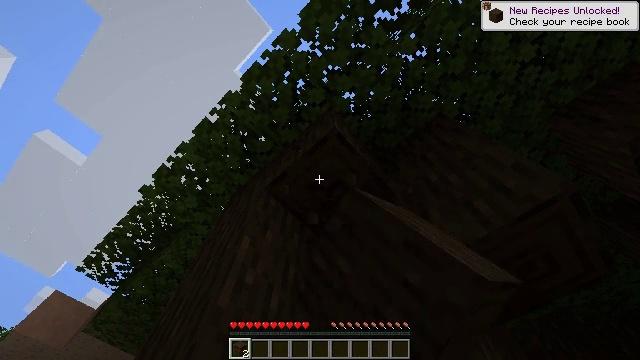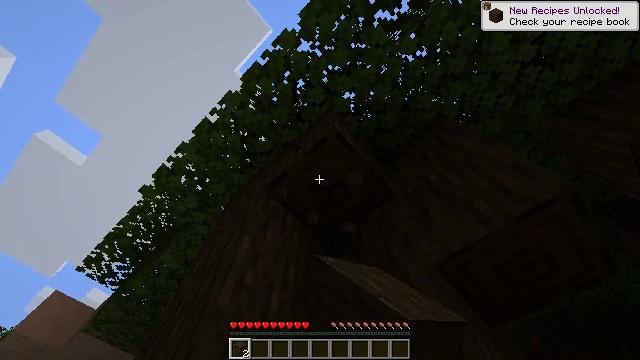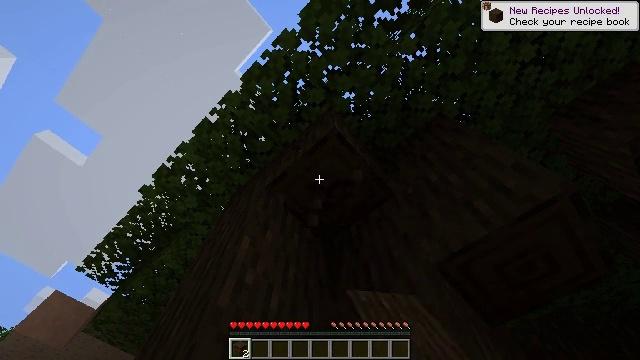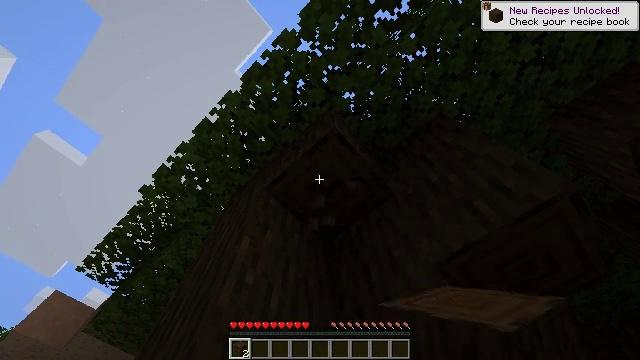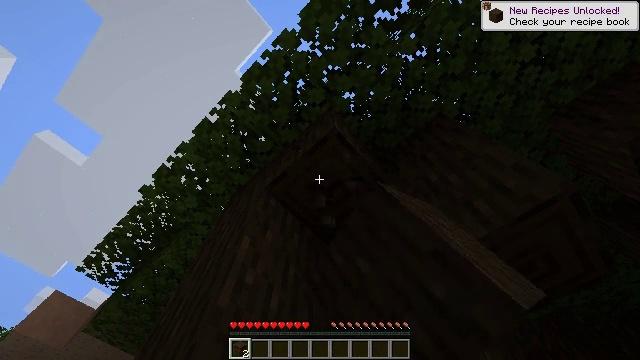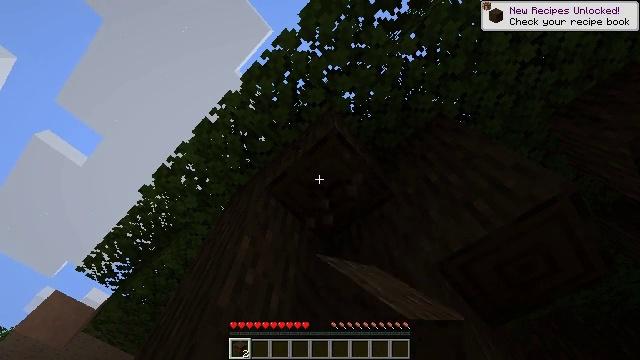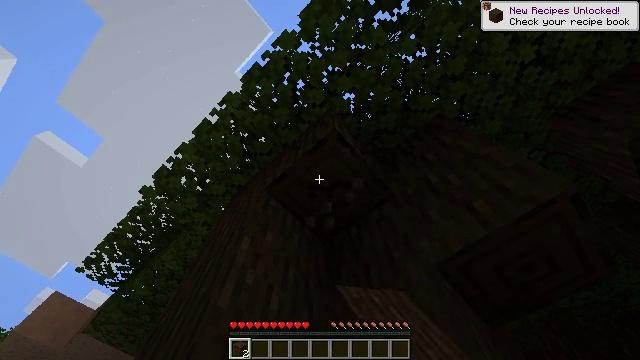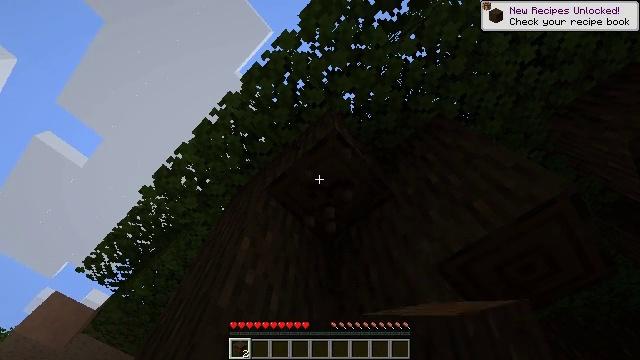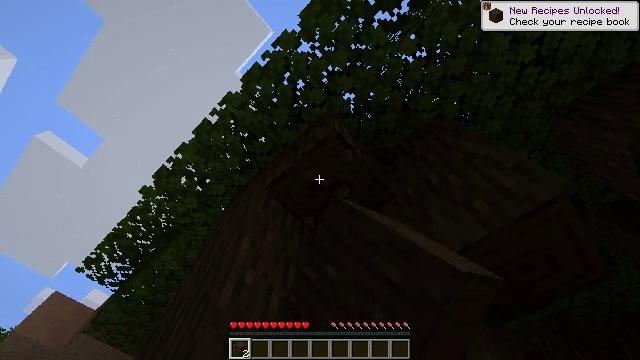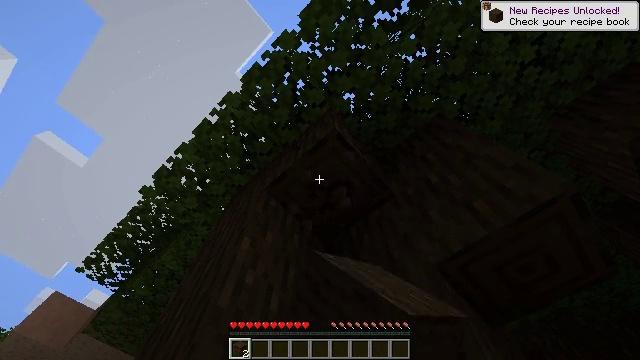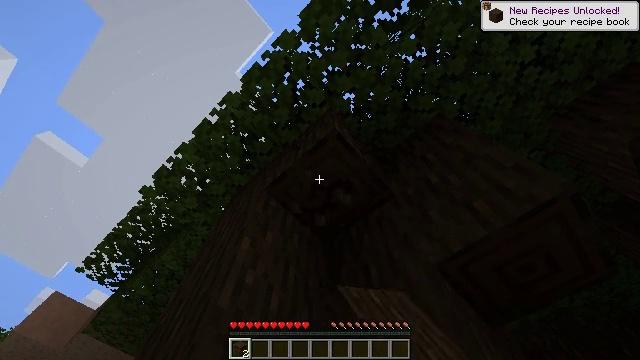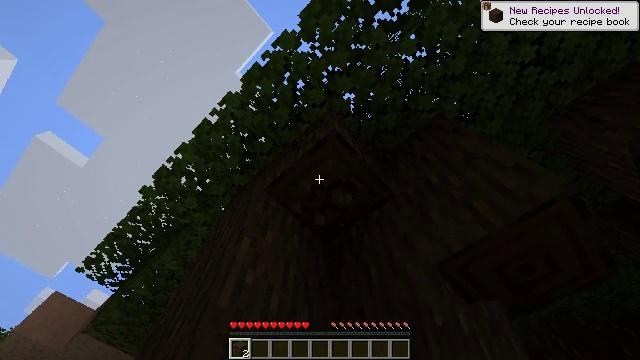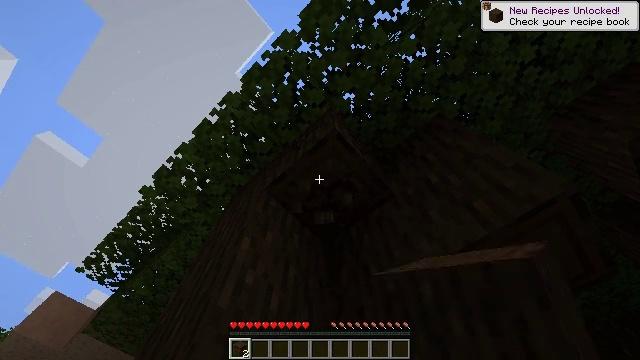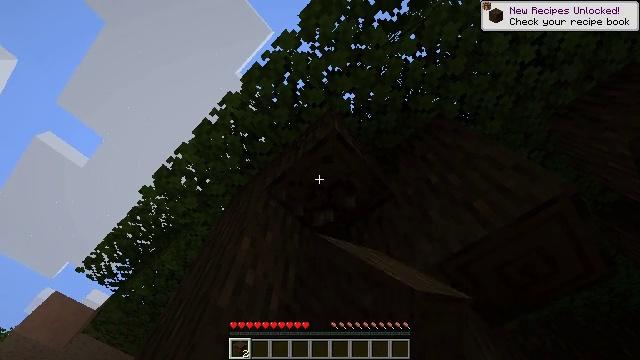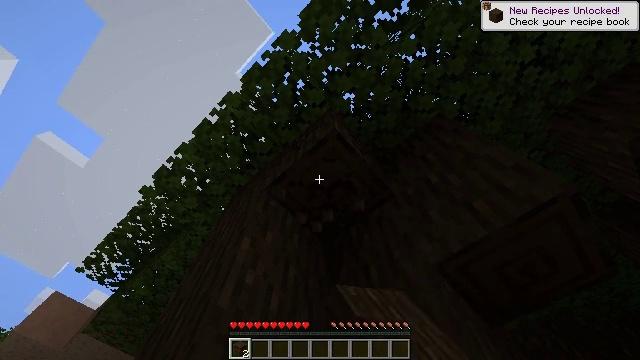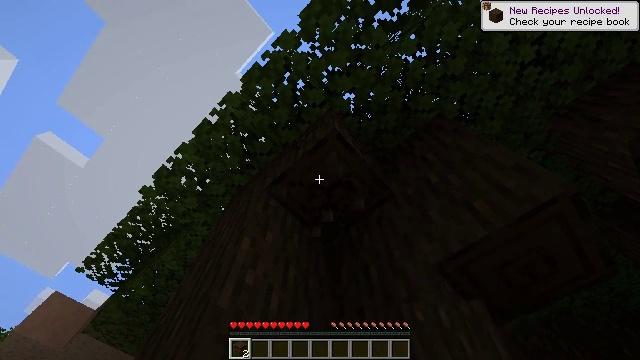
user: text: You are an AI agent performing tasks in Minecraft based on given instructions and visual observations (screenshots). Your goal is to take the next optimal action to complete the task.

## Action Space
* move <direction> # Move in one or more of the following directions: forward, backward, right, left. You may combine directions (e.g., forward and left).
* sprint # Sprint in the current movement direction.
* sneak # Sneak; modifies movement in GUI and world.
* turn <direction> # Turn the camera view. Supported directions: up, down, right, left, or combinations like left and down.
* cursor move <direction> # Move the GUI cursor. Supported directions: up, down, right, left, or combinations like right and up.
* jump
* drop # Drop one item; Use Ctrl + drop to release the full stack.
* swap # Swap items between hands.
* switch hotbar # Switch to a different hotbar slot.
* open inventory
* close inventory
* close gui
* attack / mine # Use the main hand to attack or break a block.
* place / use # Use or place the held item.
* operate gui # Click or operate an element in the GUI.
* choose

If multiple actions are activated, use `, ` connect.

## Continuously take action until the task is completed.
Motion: motion action
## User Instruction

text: Harvest dark oak log for resources.
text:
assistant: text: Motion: attack / mine
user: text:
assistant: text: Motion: attack / mine
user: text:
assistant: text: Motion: attack / mine
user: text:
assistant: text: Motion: attack / mine
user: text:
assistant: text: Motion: attack / mine
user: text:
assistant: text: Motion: attack / mine
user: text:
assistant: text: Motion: attack / mine
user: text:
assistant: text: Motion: attack / mine
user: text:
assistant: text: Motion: attack / mine
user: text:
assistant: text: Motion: attack / mine
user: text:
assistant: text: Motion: attack / mine
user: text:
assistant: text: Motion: attack / mine
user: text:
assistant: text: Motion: attack / mine
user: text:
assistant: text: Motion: attack / mine
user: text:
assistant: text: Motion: attack / mine
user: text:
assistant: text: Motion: attack / mine
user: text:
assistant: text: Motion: attack / mine
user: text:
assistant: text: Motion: attack / mine
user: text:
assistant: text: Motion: attack / mine
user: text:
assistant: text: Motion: attack / mine
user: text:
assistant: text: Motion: attack / mine
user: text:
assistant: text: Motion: attack / mine
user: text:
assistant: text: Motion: attack / mine
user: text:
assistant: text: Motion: attack / mine
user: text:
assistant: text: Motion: attack / mine
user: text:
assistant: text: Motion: attack / mine
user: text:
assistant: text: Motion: attack / mine
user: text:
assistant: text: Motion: attack / mine
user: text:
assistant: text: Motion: attack / mine
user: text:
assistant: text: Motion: attack / mine